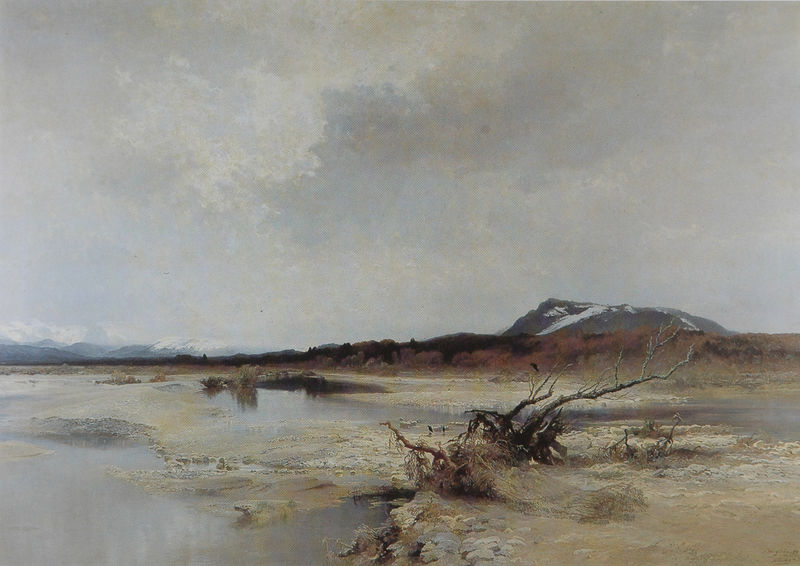
Titel: Spätherbst im Isarwinkel
Künstler: Josef Wenglein
Standort: Leipzig
Institution: Museum der Bildenden Künste
Schlagwörter: baum, berg, blau, gemälde, himmel, meer, wasser, wolken, aquarell, bäume, fluss, landschaft, sand, see, ufer, äste, braun, grau, hell, holz, schwarz, weiss, ölbild, gras, rot, schleier, schnee, wolke, malerei, steine, bild, öl, ast, baumstamm, erde, ferne, horizont, hügel, nass, schilf, spiegelung, vögel, weite, büsche, einsam, sträucher, insel, pflanzen, wald, farbig, strand, trocken, berge, düne, dünen, gebirge, gletscher, wüste, nebel, beige, winter, regentag, romantik, blue, oil, red, white, black, empty, gray, green, grey, painting, three, yellow, oil painting, picture, reflection, brown, deutsch, savanne, menschenleer, regen, ebbe, wurzel, gestade, watt, zweig, trüb, landschaftsbild, wood, wurzeln, sad, silver, moor, cloud, clouds, rock, rocks, sky, tree, field, hill, hills, lake, landscape, mountain, mountains, ocean, orange, sea, shore, water, horizon, trees, death, spiegelungen, snow, coast, grass, light, peaceful, river, bushes, plants, dunkel, realism, bird, roots, baumstumpf, ice, beach, cloudy, dead, disaster, sandbank, storm, wind, abstract, dirt, dühne, stump, trunk, watercolor, ground, pencil, rain, thunder, trist, bush, pond, west, branches, shrub, brush, pale, dune, bay, ochre, desert, shrubs, soil, cold, horizon line, land, mist, marsh, swamp, tan, barren, branch, dead tree, sandy, scrub, seashore, still, stones, uprooted, wintry, foggy, greay, terrain, broken, mud, bleak, riverside, lonely, windy, ruine, overcast, auburn, küste, wasserlanschaft, hintergrund, ebene, wasteland, #meer, russet, tress, drow, sea\, crow, tree branch, desolate, herbs, leer, lagune, brauntoene, debris, eerie, bad feeling, bedrückend, divers, savanna, montain, snowcapped, paisage, driftwood, mountine, kahl, treibholz, grey clouds, coastline, lifeless, soild, scum, heather, snag, thrush, wrack, jetsom, sere, barren land